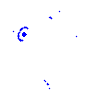
Particle: electron